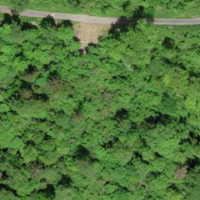
EUNIS habitat code: 44
Species observed at this site:
Lathyrus vernus